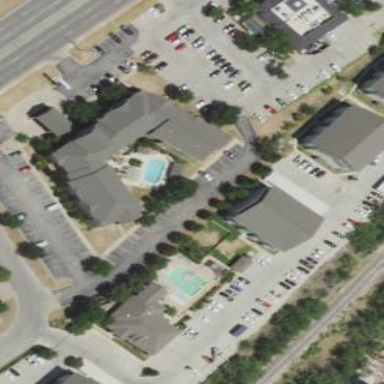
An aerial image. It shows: Hotel building.